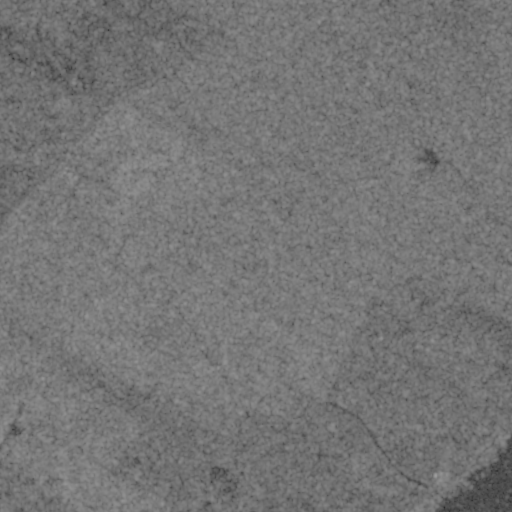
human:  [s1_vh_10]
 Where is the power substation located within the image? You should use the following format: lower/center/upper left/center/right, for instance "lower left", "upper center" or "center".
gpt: The power substation is located in the upper left of the image.
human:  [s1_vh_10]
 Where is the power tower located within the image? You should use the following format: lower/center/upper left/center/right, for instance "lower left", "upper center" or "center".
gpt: The power tower is located in the left of the image.
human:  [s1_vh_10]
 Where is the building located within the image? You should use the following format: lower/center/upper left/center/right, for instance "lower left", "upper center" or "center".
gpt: There is no building in the image.

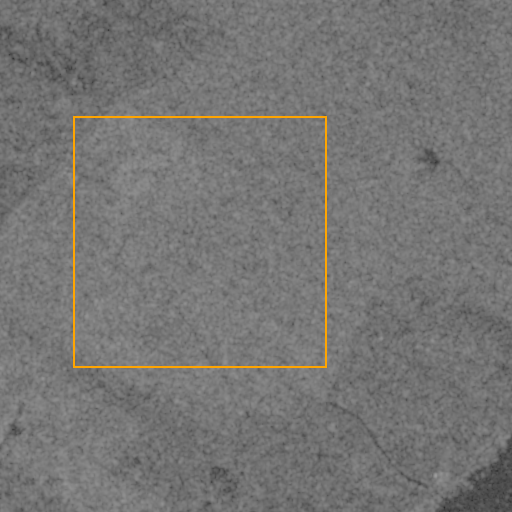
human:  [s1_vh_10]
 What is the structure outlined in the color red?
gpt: There is no red outline.
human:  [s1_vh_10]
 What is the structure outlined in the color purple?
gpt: There is no structure outlined in purple.